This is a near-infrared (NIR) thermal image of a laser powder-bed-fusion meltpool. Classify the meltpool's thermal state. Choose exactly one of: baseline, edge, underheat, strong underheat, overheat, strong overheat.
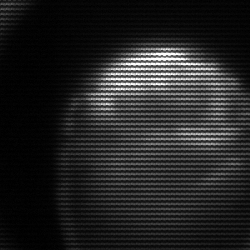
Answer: edge